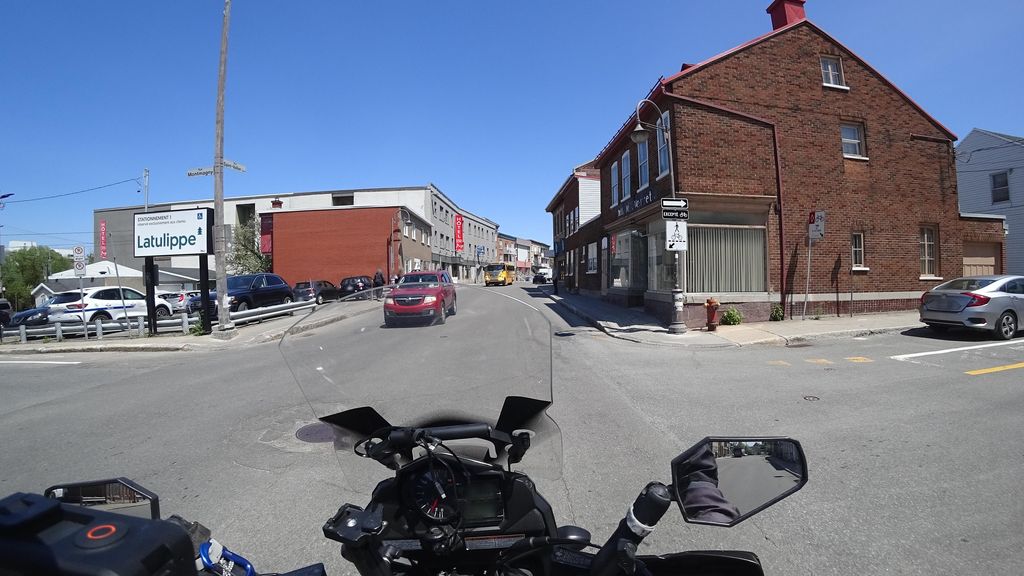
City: quebec_city